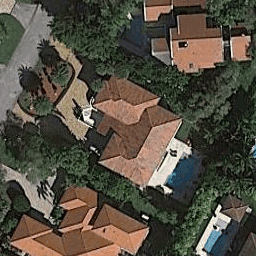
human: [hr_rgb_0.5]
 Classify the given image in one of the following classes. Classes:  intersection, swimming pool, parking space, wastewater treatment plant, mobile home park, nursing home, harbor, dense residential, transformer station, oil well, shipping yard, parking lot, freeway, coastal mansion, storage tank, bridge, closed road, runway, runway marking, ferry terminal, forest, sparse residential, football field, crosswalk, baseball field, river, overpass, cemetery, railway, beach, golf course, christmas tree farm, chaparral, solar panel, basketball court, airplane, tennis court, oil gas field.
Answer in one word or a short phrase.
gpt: coastal mansion